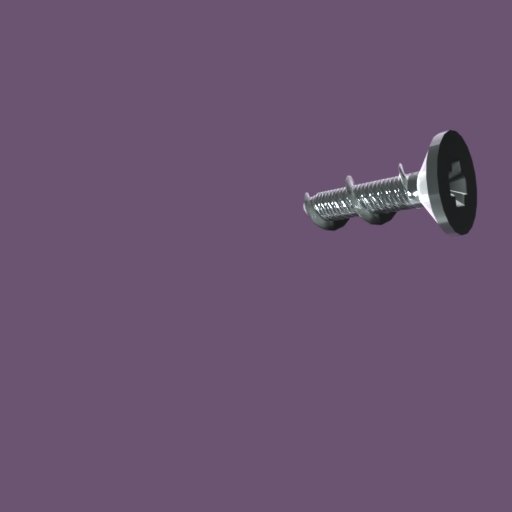
Label: screw